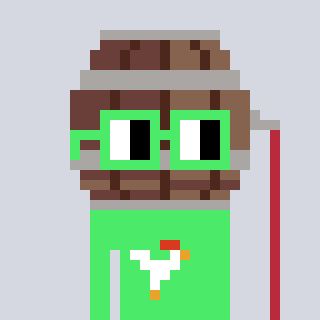
a pixel art character with square light green glasses, a wine barrel-shaped head and a teal-colored body on a cool background